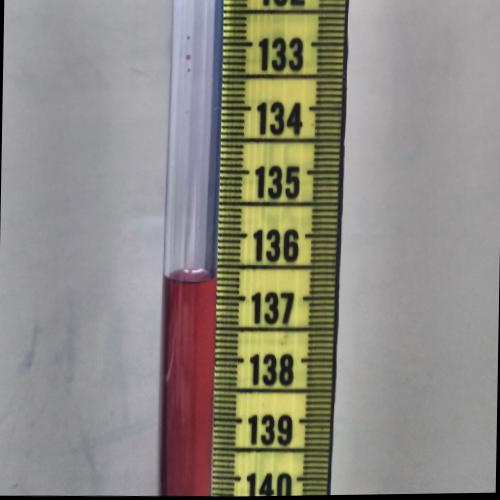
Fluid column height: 136.7 cm